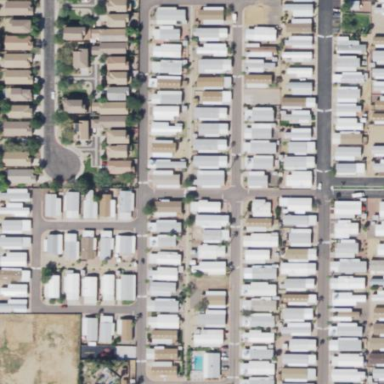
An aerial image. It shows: Residential area with mobile homes.